Question: Any way to emulate something like this? Isn't there an API for doing something like a "Half page curl" or something?

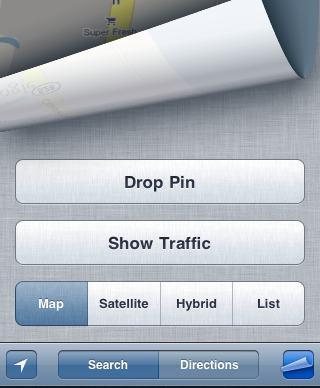
Answer: '''
controller.modalTransitionStyle = UIModalTransitionStylePartialCurl;
[self presentModalViewController:controller animated:YES];
'''
UIModalTransitionStyle
Transition styles available when presenting view controllers modally. The below are the four different transition styles. The is the one you're after.
'''
typedef enum {
UIModalTransitionStyleCoverVertical,
UIModalTransitionStyleFlipHorizontal,
UIModalTransitionStyleCrossDissolve,
UIModalTransitionStylePartialCurl,
} UIModalTransitionStyle;
'''
Apple documentations: <URL>
Hope this helps!